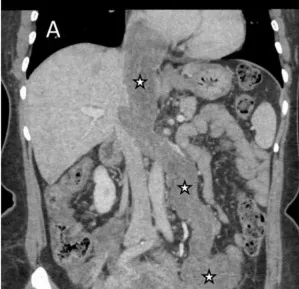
Images of the mass in inferior vena cava (IVC) and right atrium on enhanced CT. (A) Coronal image showed multiple soft tissue masses surrounding the uterus, extending from the left ovarian vein, left renal vein, and IVC to the right atrium (asterisks).
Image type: radiology (ct)